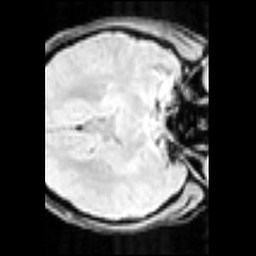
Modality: inplaneT1
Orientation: axial
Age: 23
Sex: male